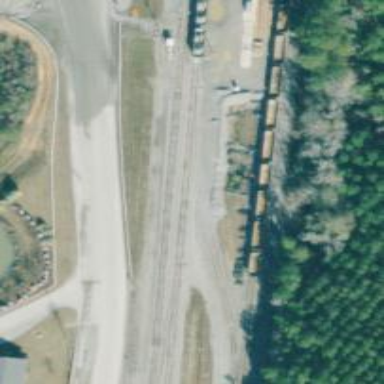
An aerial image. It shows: Railway spur line used for transporting aggregate freight.